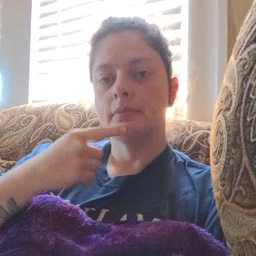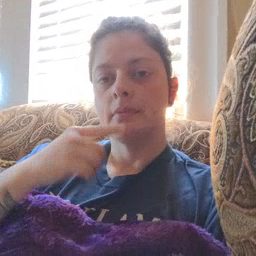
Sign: chin